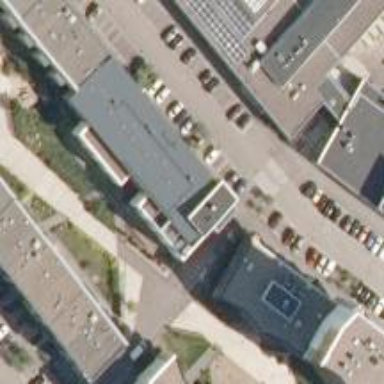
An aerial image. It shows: Mixed-use apartments building.